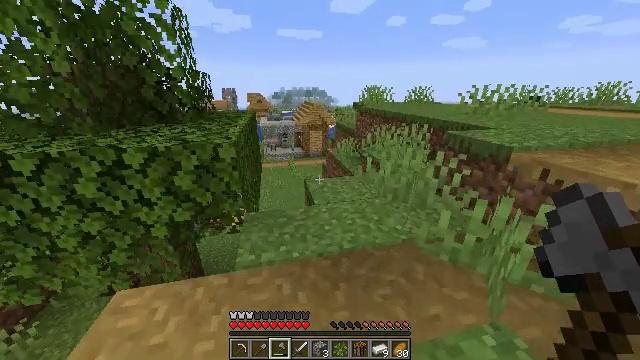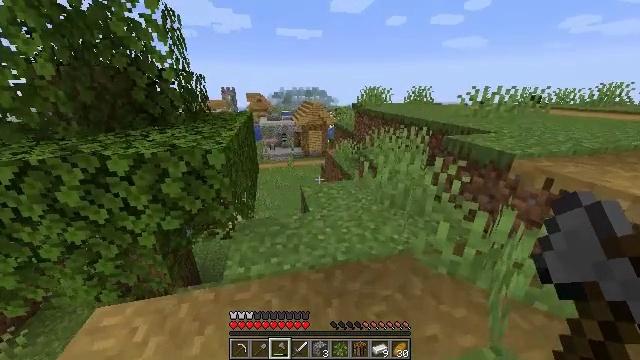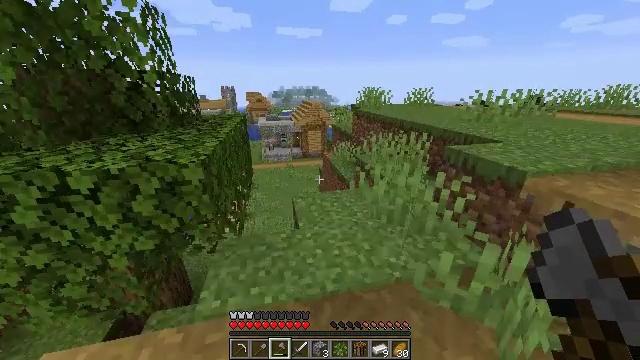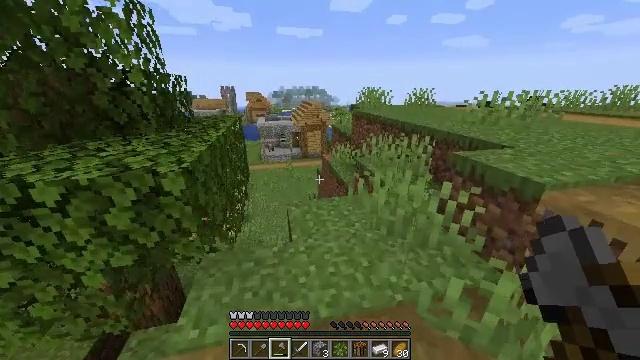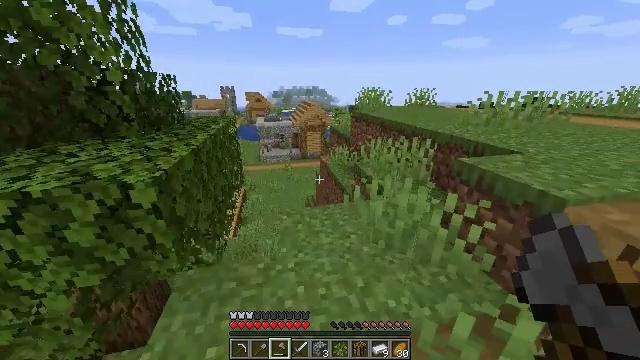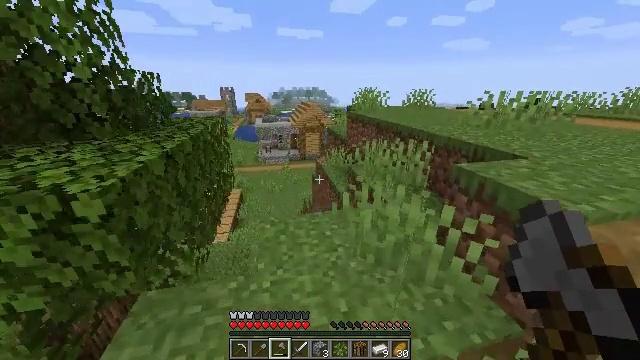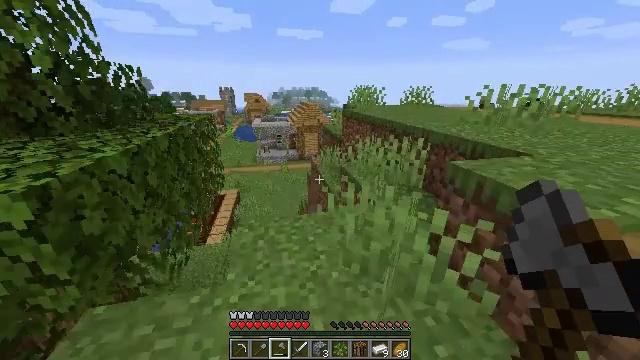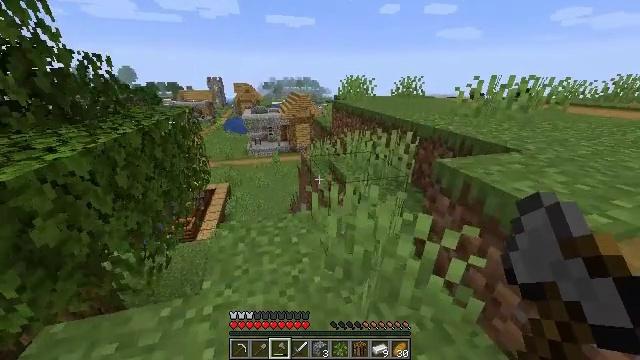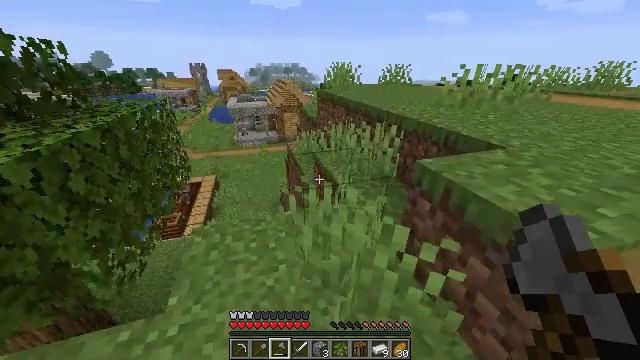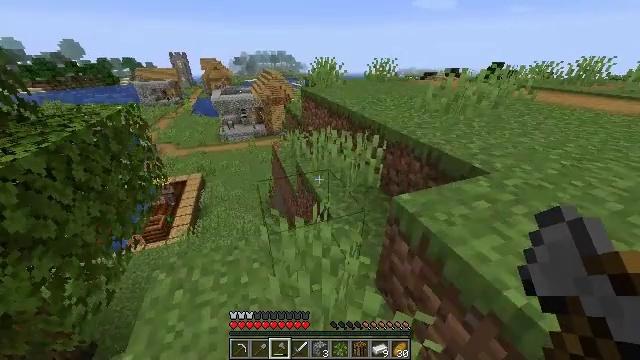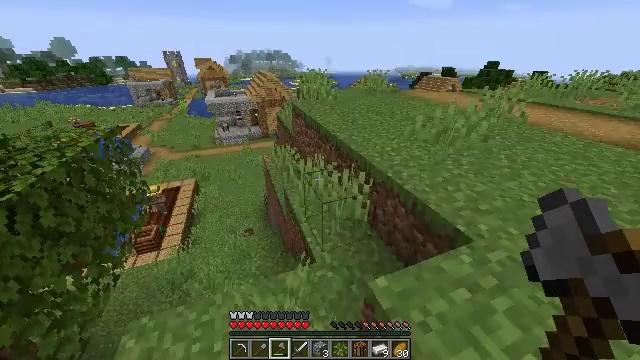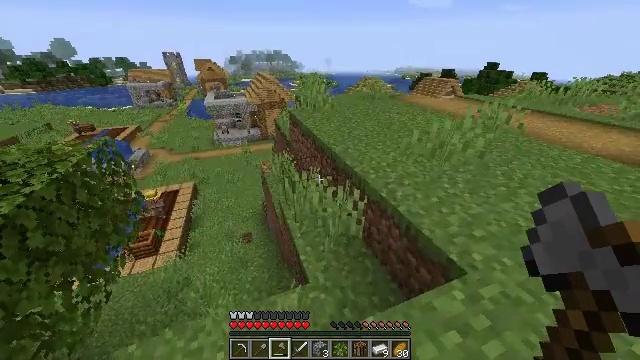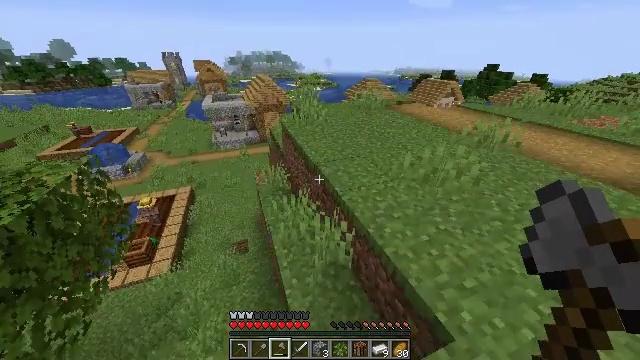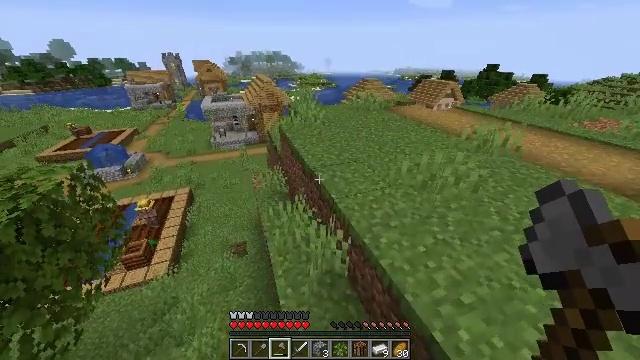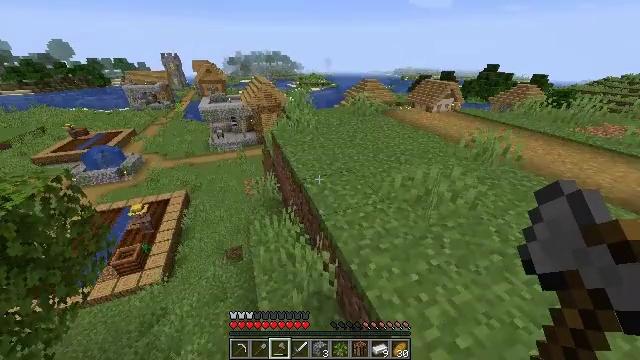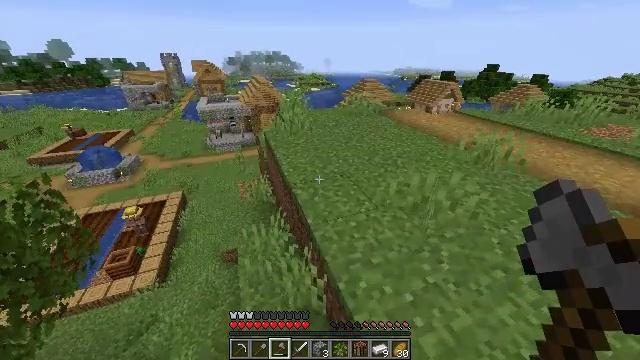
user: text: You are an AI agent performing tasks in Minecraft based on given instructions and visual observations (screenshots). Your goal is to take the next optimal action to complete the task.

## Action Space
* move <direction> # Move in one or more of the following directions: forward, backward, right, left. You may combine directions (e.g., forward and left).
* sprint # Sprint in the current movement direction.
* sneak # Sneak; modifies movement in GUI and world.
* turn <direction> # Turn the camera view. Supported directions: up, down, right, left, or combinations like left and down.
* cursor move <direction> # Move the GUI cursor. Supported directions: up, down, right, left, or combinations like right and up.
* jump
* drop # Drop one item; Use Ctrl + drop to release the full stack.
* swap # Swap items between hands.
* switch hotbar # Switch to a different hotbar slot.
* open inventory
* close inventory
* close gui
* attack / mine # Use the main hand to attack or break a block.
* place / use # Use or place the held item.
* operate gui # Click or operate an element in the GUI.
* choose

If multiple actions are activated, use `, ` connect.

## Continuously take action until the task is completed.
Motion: motion action
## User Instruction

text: Collect materials from the oak fence gate.
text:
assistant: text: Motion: move forward, sprint
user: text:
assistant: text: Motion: move forward, sprint
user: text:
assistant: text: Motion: move forward, sprint
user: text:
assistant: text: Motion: move forward and move right, sprint
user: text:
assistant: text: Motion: move forward and move right, sprint
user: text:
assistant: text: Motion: move forward and move right, sprint
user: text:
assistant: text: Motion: move forward and move right, sprint, turn right and down
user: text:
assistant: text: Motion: move forward and move right, sprint, turn right and down
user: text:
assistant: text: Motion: move forward and move right, sprint, turn right and down, jump
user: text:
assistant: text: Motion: move forward and move right, sprint, jump
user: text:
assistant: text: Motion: move forward and move right, sprint, jump
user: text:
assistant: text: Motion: move forward and move right, sprint, jump
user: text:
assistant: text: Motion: move forward and move right, sprint
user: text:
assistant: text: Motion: move forward and move right, sprint
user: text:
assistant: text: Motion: move forward and move right, sprint
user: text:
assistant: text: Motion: move forward and move right, sprint
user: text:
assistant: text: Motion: move forward and move right, sprint
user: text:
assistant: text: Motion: move forward and move right, sprint
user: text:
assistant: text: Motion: move forward and move right, sprint
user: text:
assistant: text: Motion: move forward and move right, sprint
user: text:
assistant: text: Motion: move forward and move right, sprint
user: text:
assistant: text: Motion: move forward and move right, sprint
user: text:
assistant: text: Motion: move forward and move right, sprint
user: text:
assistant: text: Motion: move forward, sprint
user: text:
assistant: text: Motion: move forward, sprint, jump
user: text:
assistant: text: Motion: move forward, sprint, jump
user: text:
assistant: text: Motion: move forward, sprint, jump
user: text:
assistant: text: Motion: move forward, sprint, jump
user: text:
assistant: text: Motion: move forward, sprint, jump
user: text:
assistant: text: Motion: move forward, sprint, jump